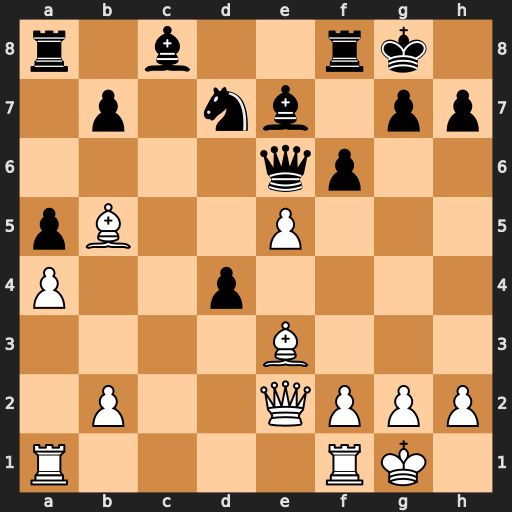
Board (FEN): r1b2rk1/1p1nb1pp/4qp2/pB2P3/P2p4/4B3/1P2QPPP/R4RK1
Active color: w
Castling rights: -
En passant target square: -
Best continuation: Bc4 Nxe5 Bxe6+